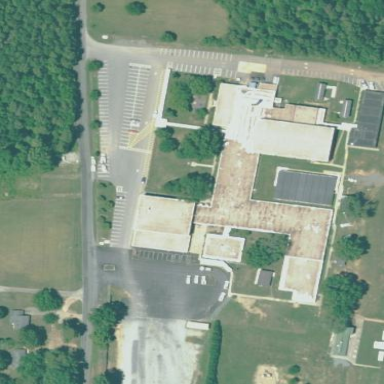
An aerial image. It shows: School building.